Question: If there are more tree items based on the same object in the tree viewer, making a 'TreePath' and passing it to 'TreeViewer.setSelection()' does not select the item correctly when the current selection is equal to the one I want to navigate.
Example:
There's a tree with 2 items that show the same object ('BigDecimal.ONE' in this case). They have different paths (different parents):

I want that when I am on one 'BigDecimal.ONE' item, to click on the link and navigate to the other 'BigDecimal.ONE'. On the selection listener of the link I make a 'TreeSelection' with a correct 'TreePath'. Then I call 'setSelection'. But the navigation does not work. However, if the root item is initially collapsed, I notice that it expands it, but does not navigate to the correct item.
The code is this:
'''
import java.math.BigDecimal;
import java.util.ArrayList;
import java.util.List;
import org.eclipse.jface.viewers.*;
import org.eclipse.jface.window.ApplicationWindow;
import org.eclipse.jface.window.Window;
import org.eclipse.swt.SWT;
import org.eclipse.swt.events.SelectionAdapter;
import org.eclipse.swt.events.SelectionEvent;
import org.eclipse.swt.graphics.Image;
import org.eclipse.swt.layout.FillLayout;
import org.eclipse.swt.widgets.*;
public class TreeViewerExample {
static class Model {
String name;
Number[] children;
public Model(String name, Number... numbers) {
this.name = name;
this.children = numbers;
}
public String toString() {
return name;
}
}
static class ModelTreeProvider extends LabelProvider implements ITableLabelProvider, ITreeContentProvider {
public Object[] getChildren(Object parentElement) {
if (parentElement instanceof Model) {
return ((Model) parentElement).children;
} else {
return new Object[0];
}
}
public Object getParent(Object element) {
System.err.println("requesting the parent for " + element);
return null;
}
public boolean hasChildren(Object element)
{
return getChildren(element) == null ? false : getChildren(element).length > 0;
}
public Object[] getElements(Object inputElement)
{
return (inputElement instanceof List)? ((List) inputElement).toArray():new Object[0];
}
public void dispose()
{
}
public void inputChanged(Viewer arg0, Object arg1, Object arg2)
{
}
public String getColumnText(Object element, int columnIndex)
{
return element.toString();
}
public Image getColumnImage(Object element, int columnIndex)
{
return null;
}
}
public static void main(String[] args) {
final List<Model> models = new ArrayList<Model>();
models.add(new Model("Zero and one", BigDecimal.ZERO, BigDecimal.ONE));
models.add(new Model("One and ten", BigDecimal.ONE, BigDecimal.TEN));
Window app = new ApplicationWindow(null) {
private TreeViewer treeViewer;
private Link link;
protected Control createContents(Composite parent) {
Composite composite = new Composite(parent, SWT.NONE);
composite.setLayout(new FillLayout());
treeViewer = new TreeViewer(composite);
ModelTreeProvider provider = new ModelTreeProvider();
treeViewer.setContentProvider(provider);
treeViewer.setLabelProvider(provider);
treeViewer.setInput(models);
treeViewer.getTree().addSelectionListener(new SelectionAdapter() {
@Override
public void widgetSelected(SelectionEvent e) {
if (((TreeItem) e.item).getText().equals("1")) {
link.setText("This is from "+((TreeItem) e.item).getParentItem().getText()
+ "
<a href="go">Go to the other " + ((TreeItem) e.item).getText() + "</a>");
} else {
link.setText(" - ");
}
link.setData(e.item);
}
});
link = new Link(composite, SWT.NONE);
link.setText(" - ");
link.addSelectionListener(new SelectionAdapter() {
public void widgetSelected(SelectionEvent e) {
List<Object> path = new ArrayList<Object>();
if (treeViewer.getTree().indexOf(treeViewer.getTree().getSelection()[0].getParentItem()) == 0)
{// if the first is selected, go to the second
path.add(treeViewer.getTree().getItem(1).getData());
} else {
path.add(treeViewer.getTree().getItem(0).getData());
}
path.add(BigDecimal.ONE);
treeViewer.setSelection(new TreeSelection(new TreePath(path.toArray())), true);
}
});
return composite;
}
};
app.setBlockOnOpen(true);
app.open();
}
}
'''
My question is if this a jface bug or am I not doing this the right way?
---
It looks that there is already a posted bug on eclipse.org: <URL>
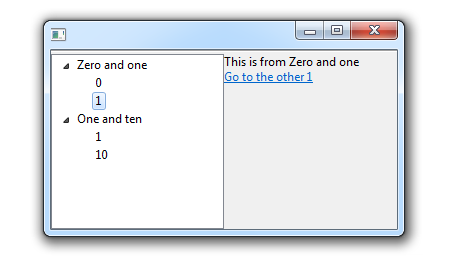
Answer: It looks like this is a bug in JFace. After all, you are passing 'TreePath' so it should figure it out which exactly instance of your object you want.
The problem is the 'org.eclipse.jface.viewers.AbstractTreeViewer.isSameSelection(List, Item[])' method. It incorrectly determine, based on the element found in the items (the 'BigInteger's) that the selection is the same. It should have checked the whole tree path to make sure that the selection will be indeed the same. Fortunately, you can fix this in your code by overriding the 'isSameSelection(List, Item[])' method and correctly check against the tree paths instead of the elements themselves:
'''
treeViewer = new TreeViewer(composite) {
protected boolean isSameSelection(List items, Item[] current) {
// If they are not the same size then they are not equivalent
int n = items.size();
if (n != current.length) {
return false;
}
Set itemSet = new HashSet(n * 2 + 1);
for (Iterator i = items.iterator(); i.hasNext();) {
Item item = (Item) i.next();
itemSet.add(getTreePathFromItem(item));
}
// Go through the items of the current collection
// If there is a mismatch return false
for (int i = 0; i < current.length; i++) {
if (current[i].getData() == null
|| !itemSet.contains(getTreePathFromItem(current[i]))) {
return false;
}
}
return true;
}
};
'''
This however will fix this particular problem, but there is no guarantee that there are other problems waiting to be found. Personally, I always try to stay away of having the same elements in different places of the tree, just in case.